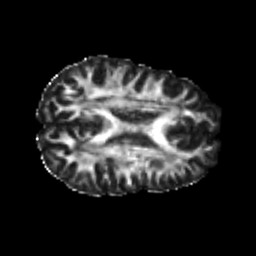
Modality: FA
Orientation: axial
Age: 24
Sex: male
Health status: healthy
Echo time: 0.074 s